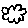
Label: cloud